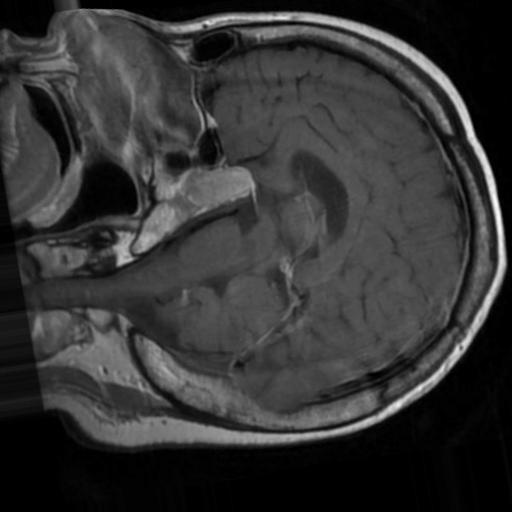
Label: brain_tumor